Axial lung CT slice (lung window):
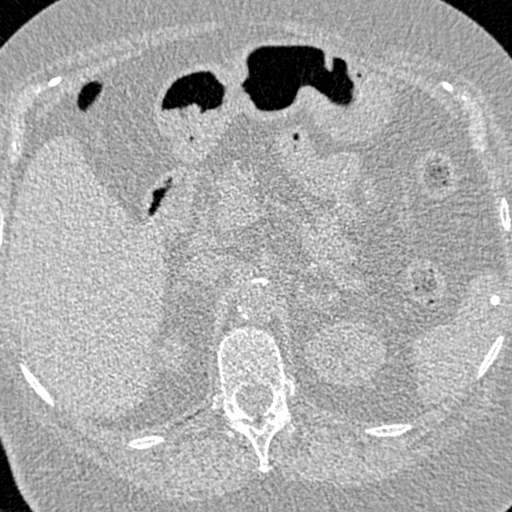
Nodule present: no